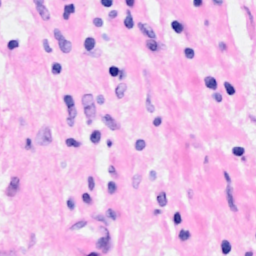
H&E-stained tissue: Breast